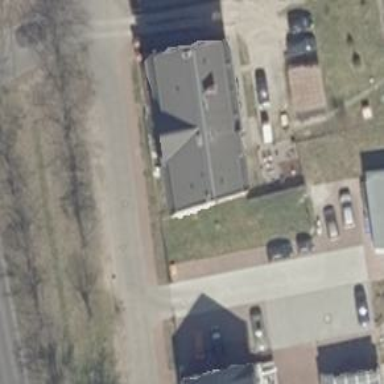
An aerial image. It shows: House with gambrel roof.